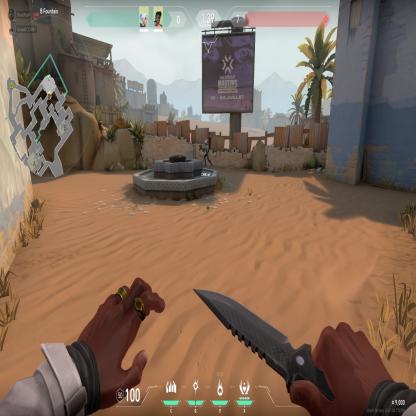
Label: teammate